Question: PROBLEM SOLVED:
jsFiddle: <URL>

As the picture above show, I am trying to alert the dates selected from bootstrap datepicker, but I can't get it to show the format I want(format: YYYY-mm-dd)
HTML:
'<div class="datepicker" id="datepicker1" ></div>'
JS:
'$('.datepicker').datepicker({ format: 'yyyy-mm-dd', multidate: true, multidateSeparator: ",", calendarWeeks: true, todayHighlight: true }).on('changeDate', function(e){ alert($('#datepicker1').datepicker('getDates')); });'
Though I get the proper format when using '<input>' and show the calendar when input is focused instead of 'inline' calendar, but that is not an option.
Docs for bootstrap-datepicker: <URL>
jsFiddle: <URL>
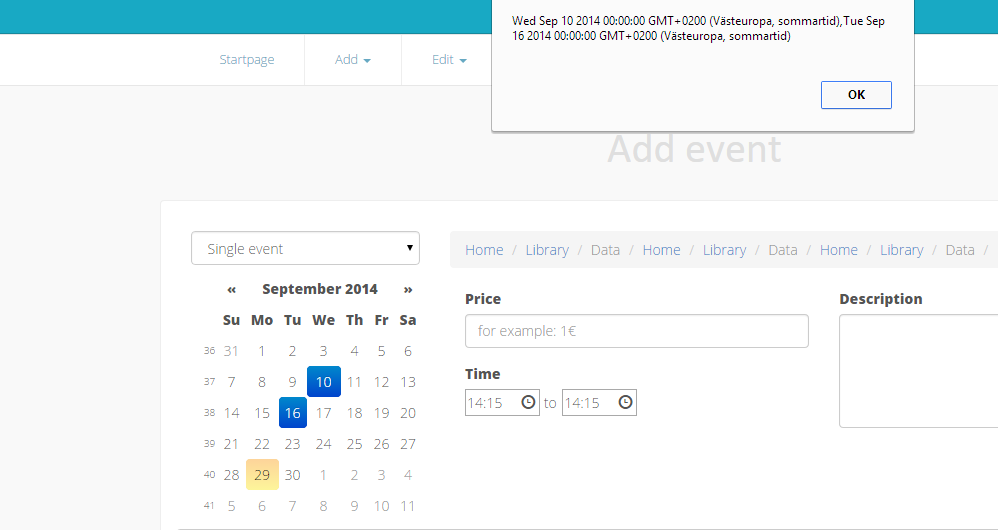
Answer: As per documentation getDates supposed to return a list of localized date objects representing the internal date objects. There is no direct method which can give you directly formatted date in the way you want it. What you can do is, when an array of selected dates returned by getDates method, use some custom function to format it and display.
'''
$(document).ready(function() {
$('.datepicker').datepicker({
format: 'yyyy-mm-dd',
multidate: true,
multidateSeparator: ",",
calendarWeeks: true,
todayHighlight: true
}).on('changeDate', function(e){
var selecteddates = $('.datepicker').datepicker('getDates');
var formatedSelectedDates = [];
for(var date in selecteddates)
{
formatedSelectedDates.push(convertDate(selecteddates[date]));
}
alert(formatedSelectedDates);
});
});
'''
And a <URL> as per your need:
'''
function convertDate(d) {
function pad(s) { return (s < 10) ? '0' + s : s; }
return [ d.getFullYear(),pad(d.getMonth()+1),pad(d.getDate())].join('-');
}
'''
<URL>